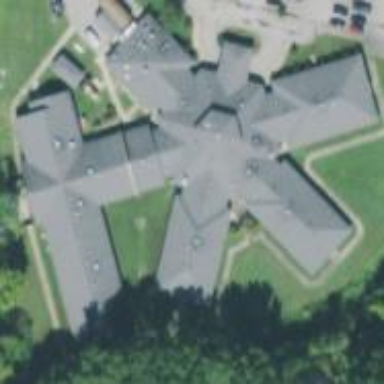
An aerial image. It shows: Nursing home building.